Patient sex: M
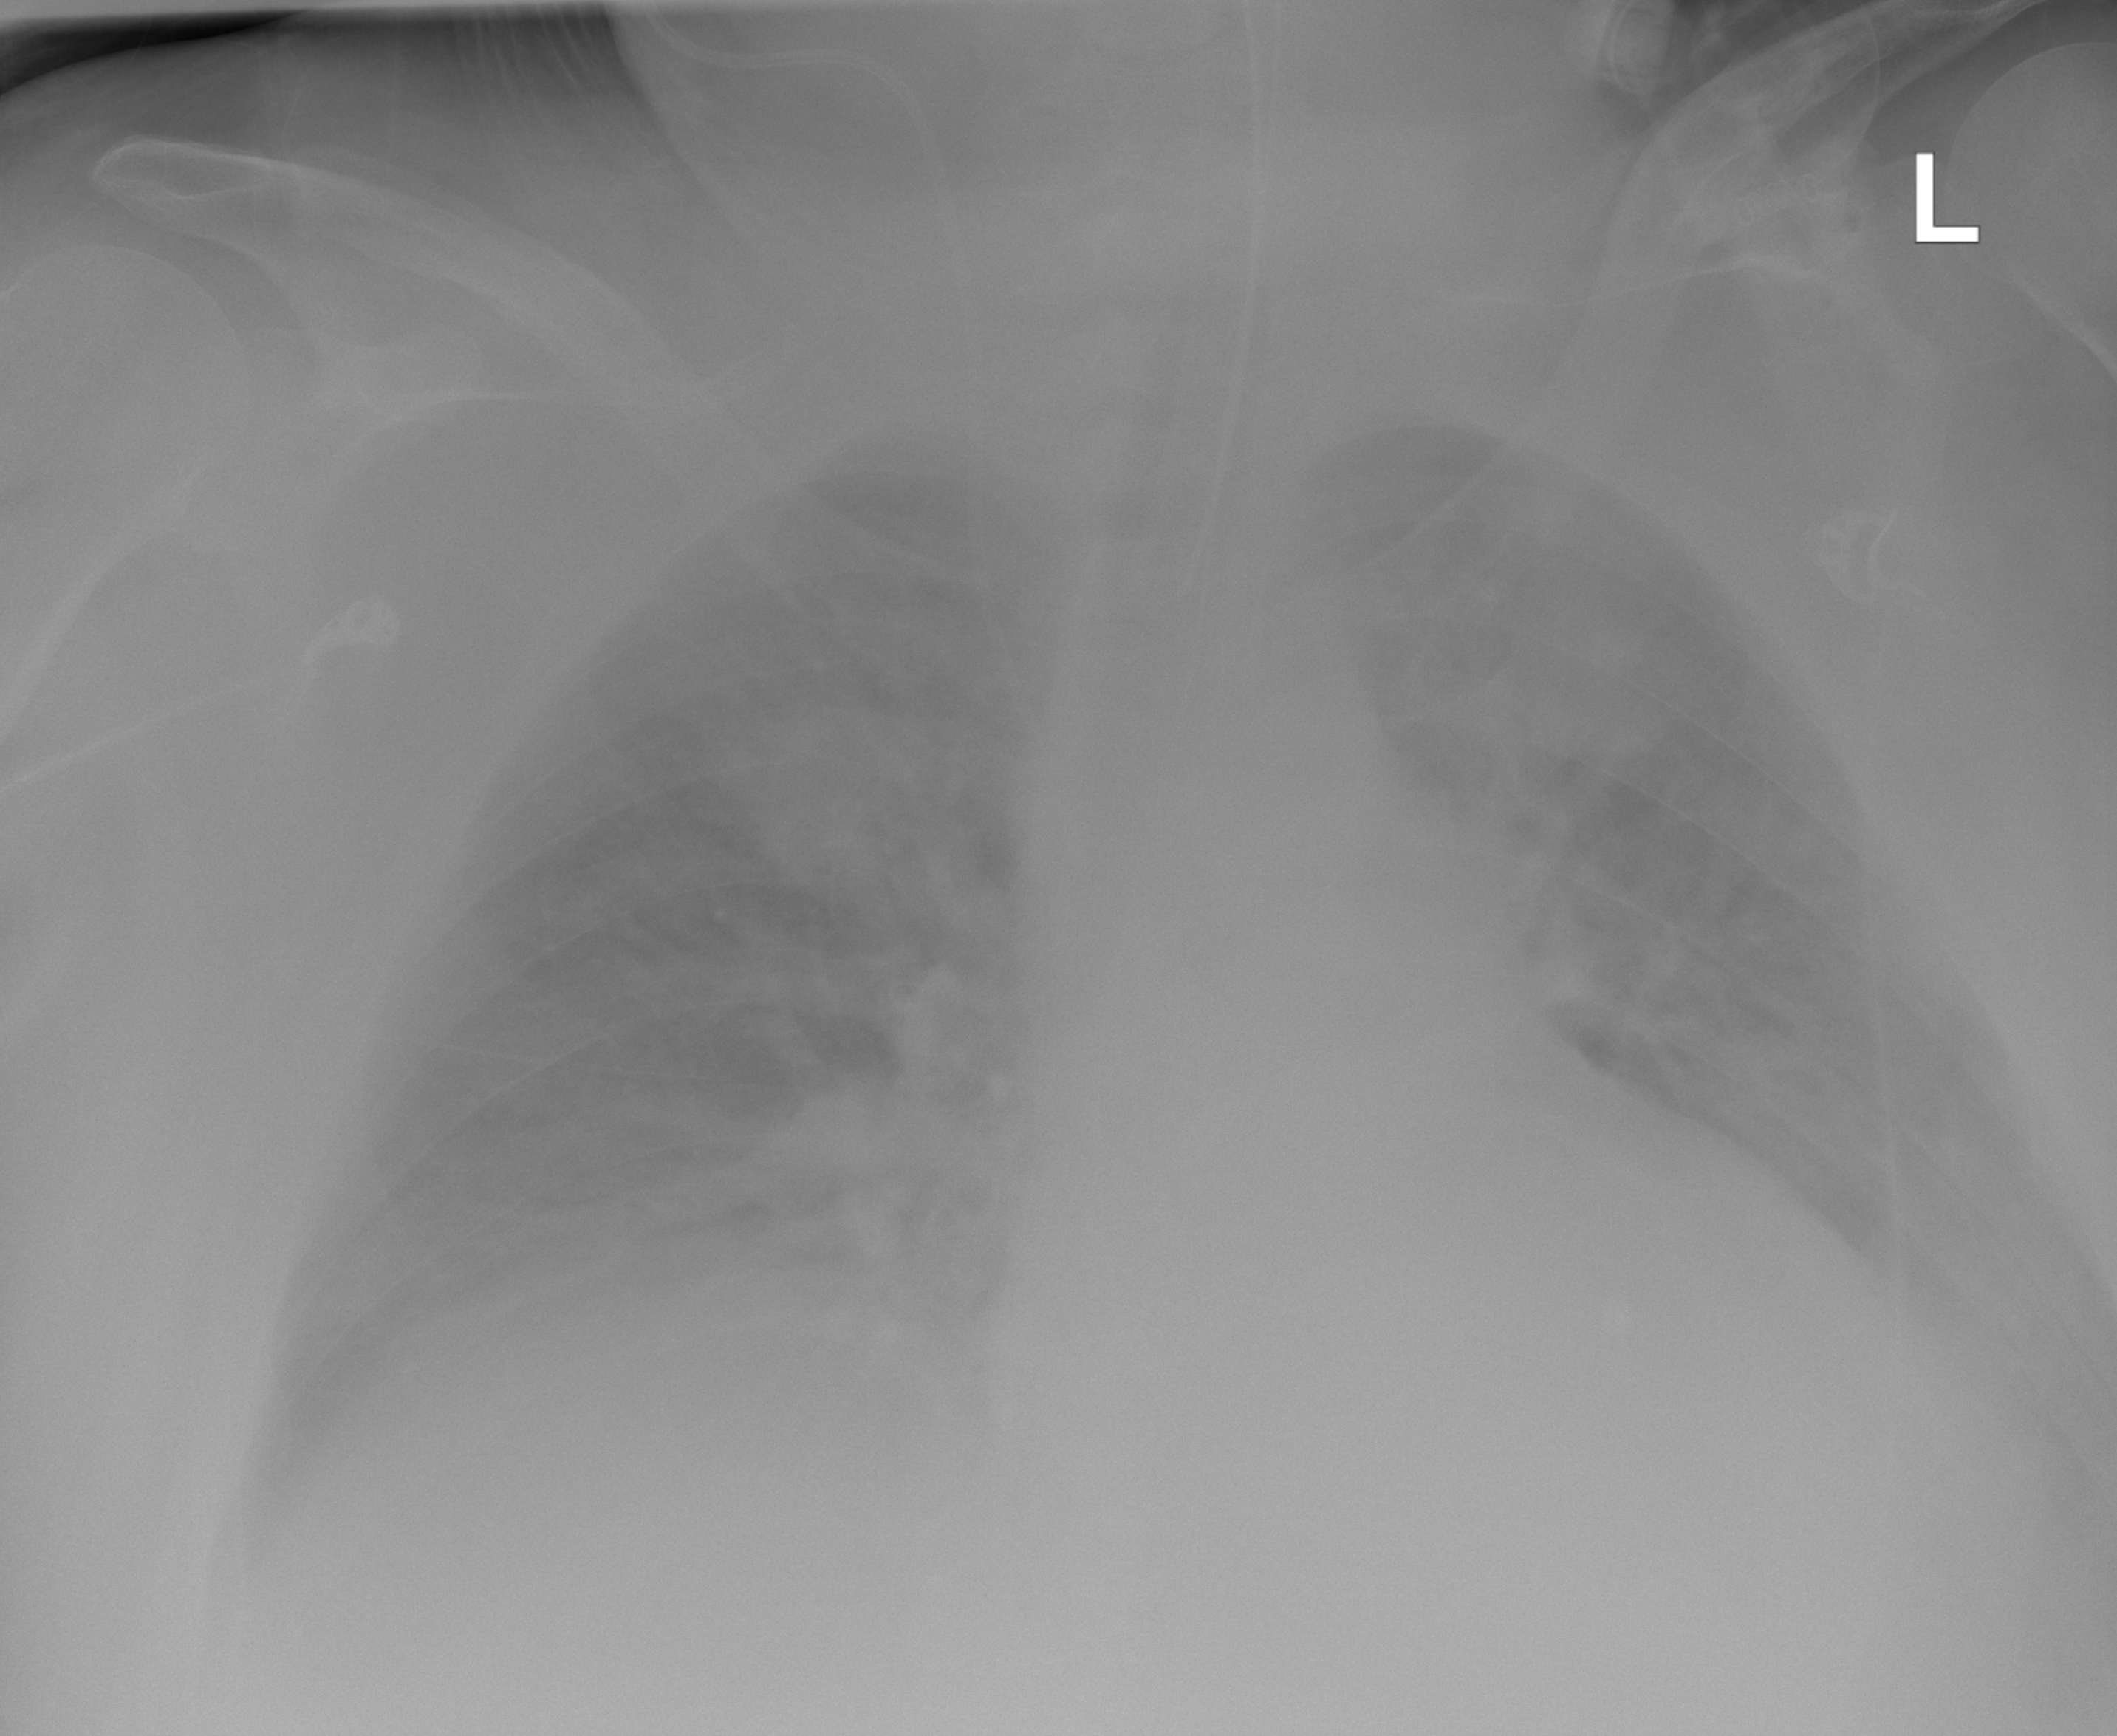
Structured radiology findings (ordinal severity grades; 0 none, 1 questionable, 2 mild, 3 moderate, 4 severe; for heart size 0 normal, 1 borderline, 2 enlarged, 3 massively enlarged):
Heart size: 1
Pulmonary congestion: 0
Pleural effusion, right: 2
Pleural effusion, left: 2
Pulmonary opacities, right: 1
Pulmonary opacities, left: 1
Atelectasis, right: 2
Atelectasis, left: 2